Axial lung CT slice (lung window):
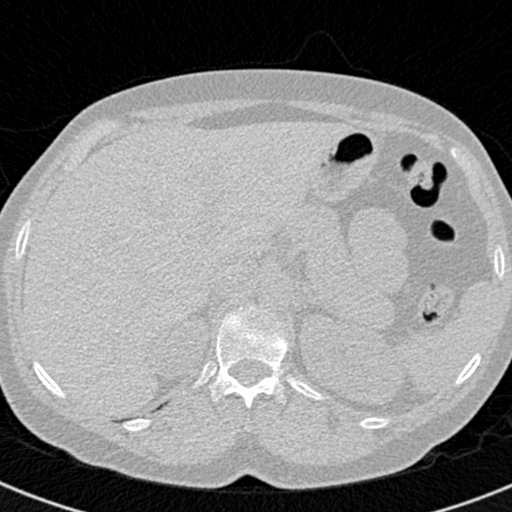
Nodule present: no